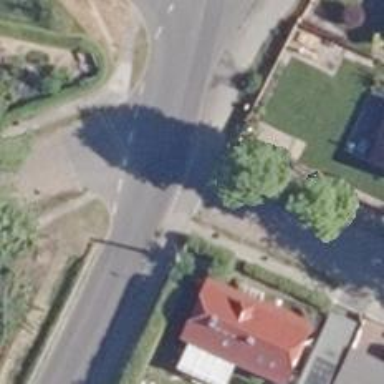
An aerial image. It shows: Residential road with sidewalks on both sides.